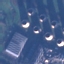
Label: Industrial